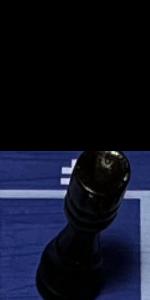
Label: Rook_Black